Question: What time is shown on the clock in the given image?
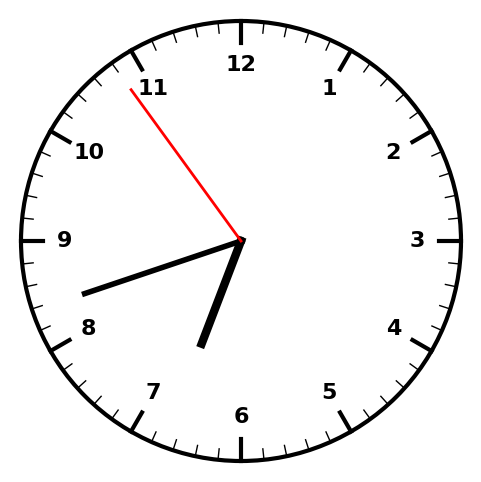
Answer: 06:41:54